Question: I would need to rotate a vector defined by its start at (0,0,0) and ending on a given point in order to be parallel to a given direction vector. For this reason, I have based my code on the following answer:
> I guess by "parallel" you intend "pointing in the same direction."We may as well rotate (d,e,f)
in the plane spanned by v=(d,e,f) and w=(a,b,c). The axis of rotation >would be around a vector perpendicular to this plane such as a=vxw, which >you'd normalize to a unit length vector u. Finally, we'd need the angle of >rotation th, which can be retrieved from vw=vwcos(th) by solving for th.Then following the scheme for using quaternions to perform rotations, the >quaternion you're looking for is q=cos(th/2)+usin(th/2). The transformation >x-qxq-1 moves v to point in the same direction as w.
<URL>
I have managed to implement this, though by visualizing the results, it is clear that they are not parallel.
'''
## Example code
def get_unit_vector(vector):
return vector / np.linalg.norm(vector)
def get_angle_between_vectors(vector1, vector2):
unit_vector_1 = get_unit_vector(vector1)
unit_vector_2 = get_unit_vector(vector2)
angle = np.arccos(np.dot(unit_vector_2, unit_vector_1))
return min(angle, np.pi-angle)
def rotate_point(point, direction):
# get the axis and normalize it
axis = np.cross(point, direction)
norm_axis = get_unit_vector(axis)
angle = get_angle_between_vectors(point, direction)
q = np.cos((angle/2))+norm_axis*np.sin(angle/2)
q = get_unit_vector(q)
new_point = (q*point)*np.conj(q)
new_angle = get_angle_between_vectors(new_point, direction)
if new_angle != 0:
q = np.cos((np.pi-angle / 2)) + norm_axis * np.sin(np.pi-angle / 2)
new_point = (q * point) * (np.conj(q))
return new_point
'''
Here the results:

As stated, I would expect both orange and green vectors to be parallels but they are not. Are there steps that I am missing?
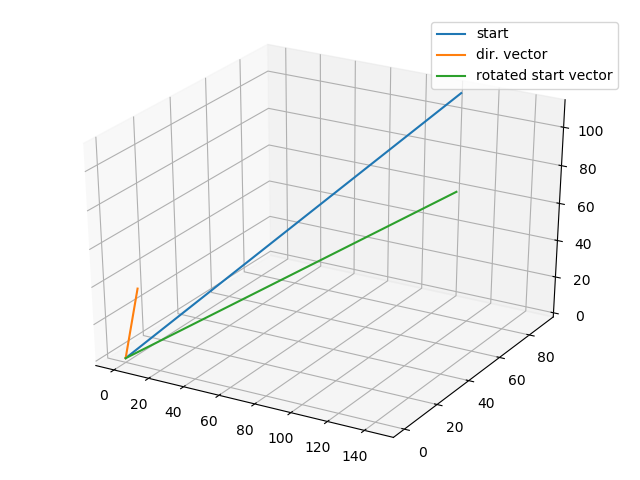
Answer: So after some modification I managed to get the desired output. I got the multiplication function from <URL>.
'''
def get_unit_vector(vector):
return vector / np.linalg.norm(vector)
def get_angle_between_vectors(vector1, vector2):
unit_vector_1 = get_unit_vector(vector1)
unit_vector_2 = get_unit_vector(vector2)
angle = np.arccos(np.dot(unit_vector_2, unit_vector_1))
return min(angle, np.pi-angle)
def quaternion_conjugate(q):
first = q[0]
q_prime = -1*q
q_prime[0] = first
return q_prime
def quaternion_multiply(quaternion1, quaternion0):
w0, x0, y0, z0 = quaternion0
w1, x1, y1, z1 = quaternion1
return np.array([-x1 * x0 - y1 * y0 - z1 * z0 + w1 * w0,
x1 * w0 + y1 * z0 - z1 * y0 + w1 * x0,
-x1 * z0 + y1 * w0 + z1 * x0 + w1 * y0,
x1 * y0 - y1 * x0 + z1 * w0 + w1 * z0], dtype=np.float64)
def rotate_point(point, direction):
axis = np.cross(point, direction)
norm_axis = get_unit_vector(axis)
angle = -get_angle_between_vectors(point, direction)
q = np.array([np.cos((angle/2)),*(norm_axis*np.sin(angle/2))])
point_as_q = np.array([0,*point])
q3 = quaternion_multiply(q, point_as_q)
q3 = quaternion_multiply(q3, quaternion_conjugate(q))
new_point = q3[1:]
return new_point
'''